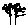
Label: tree